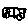
Label: car